Question: I have two cases when I would need to set DateTime field in Sql to null. I use C# and LINQ to SQL Classes. I read many questions on stackoverflow which are like my question but still I feed mine a bit different.
When we insert a new customer.
Corresponding code:
'''
Customer customer = new Customer();
customer.CustomerName = txt_name.Text;
customer.DOB = dtp_dob.Checked ? DateTime.Parse(dtp_dob.Value.ToString("yyyy-MM-dd")) : //send null here;
'''
customer.DOB is System.DateTime.
What I tried is:
'''
customer.DOB = dtp_dob.Checked ? DateTime.Parse(dtp_dob.Value.ToString("yyyy-MM-dd")) : SqlDateTime.Null;
'''
But this will not succeed as SqlDateTime cannot be converted to System.DateTime.
'''
DateTime? nullDateTime = new DateTime();
customer.DOB = dtp_dob.Checked ? DateTime.Parse(dtp_dob.Value.ToString("yyyy-MM-dd")) : nullDateTime.Value
'''
In this case, build succeeds but it will throw an SqlDateTime overflow exception.
So then how to pass null value
Property of DOB Member in LINQ Dataclass

Many of them suggest to set Auto Generated Value to true and not to insert any value. True, it works in insert cases.
But now assume, there is already a customer entry where some datetime value is set to DOB field. Now user wants to clear this value (remove the birthdate), then in this case I have to pass a null value using UpdateOn to clear the datetime filed in corresponding customer row.
Thank you very much in advance :)
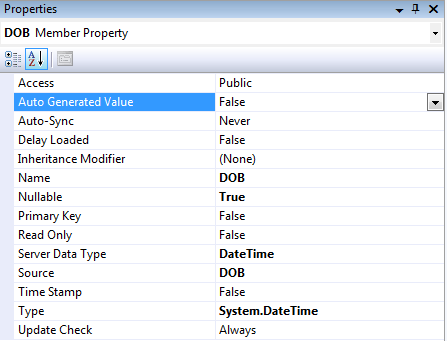
Answer: You should be able to use:
'''
Customer customer = new Customer();
customer.CustomerName = txt_name.Text;
customer.DOB = dtp_dob.Checked
? DateTime.Parse(dtp_dob.Value.ToString("yyyy-MM-dd"))
: (DateTime?) null;
'''
Note the cast of 'null' to 'DateTime?'. The current problem is that the compiler can't work out the type of the conditional expression based on the operands.
The problem with your second attempt is that you're creating a new non-nullable DateTime value, i.e. 1st January 0001 AD. You could change that to:
'''
DateTime? nullDateTime = null;
customer.DOB = dtp_dob.Checked
? DateTime.Parse(dtp_dob.Value.ToString("yyyy-MM-dd"))
: nullDateTime;
'''